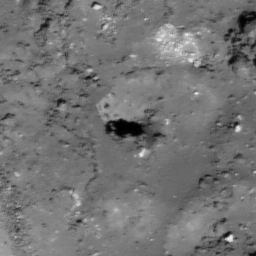
Pit: Tharp 3
Host crater: Tharp
Host type: impact_melt
Lunar coordinates: latitude -30.571, longitude 145.663